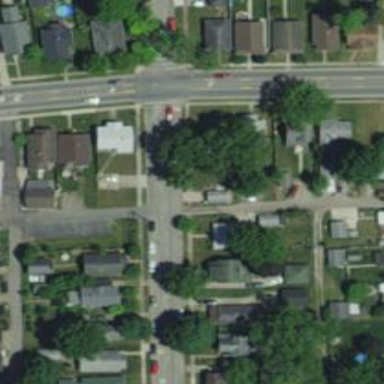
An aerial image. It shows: Alley classified as service road.